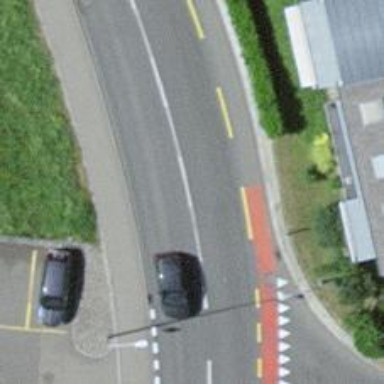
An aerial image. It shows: Primary asphalt road with soft lane designated as cycleway on the left side.